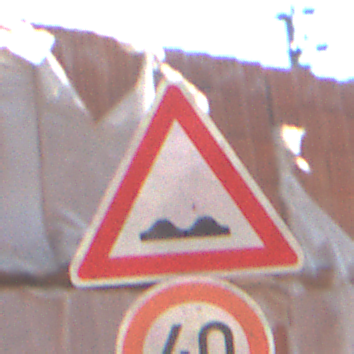
Verkehrszeichen: UnebeneFahrbahn
Zusatzzeichen unten: Geschwindigkeit40
Umgebung: Outdoor, Nature
Tageszeit: MorningAfternoon
Wetter: Clear
Licht: Natural
Jahreszeit: Summer
Kontrast: HighContrast